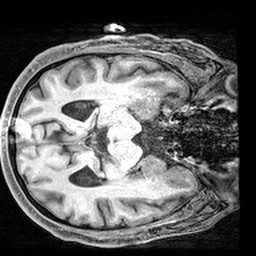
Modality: T1w
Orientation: axial
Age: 68
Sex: male
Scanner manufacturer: siemens
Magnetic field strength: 3 T
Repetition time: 2.4 s
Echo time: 0.0022 s